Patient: sex F, age 28
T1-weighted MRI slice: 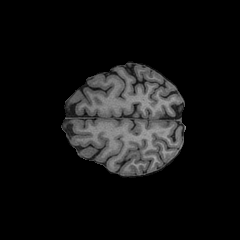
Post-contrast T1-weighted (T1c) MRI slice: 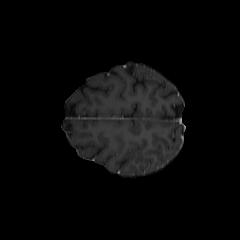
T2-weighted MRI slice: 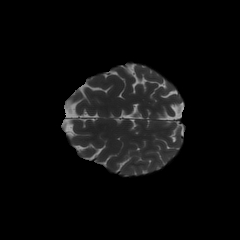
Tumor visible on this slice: no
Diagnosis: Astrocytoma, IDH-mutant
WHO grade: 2